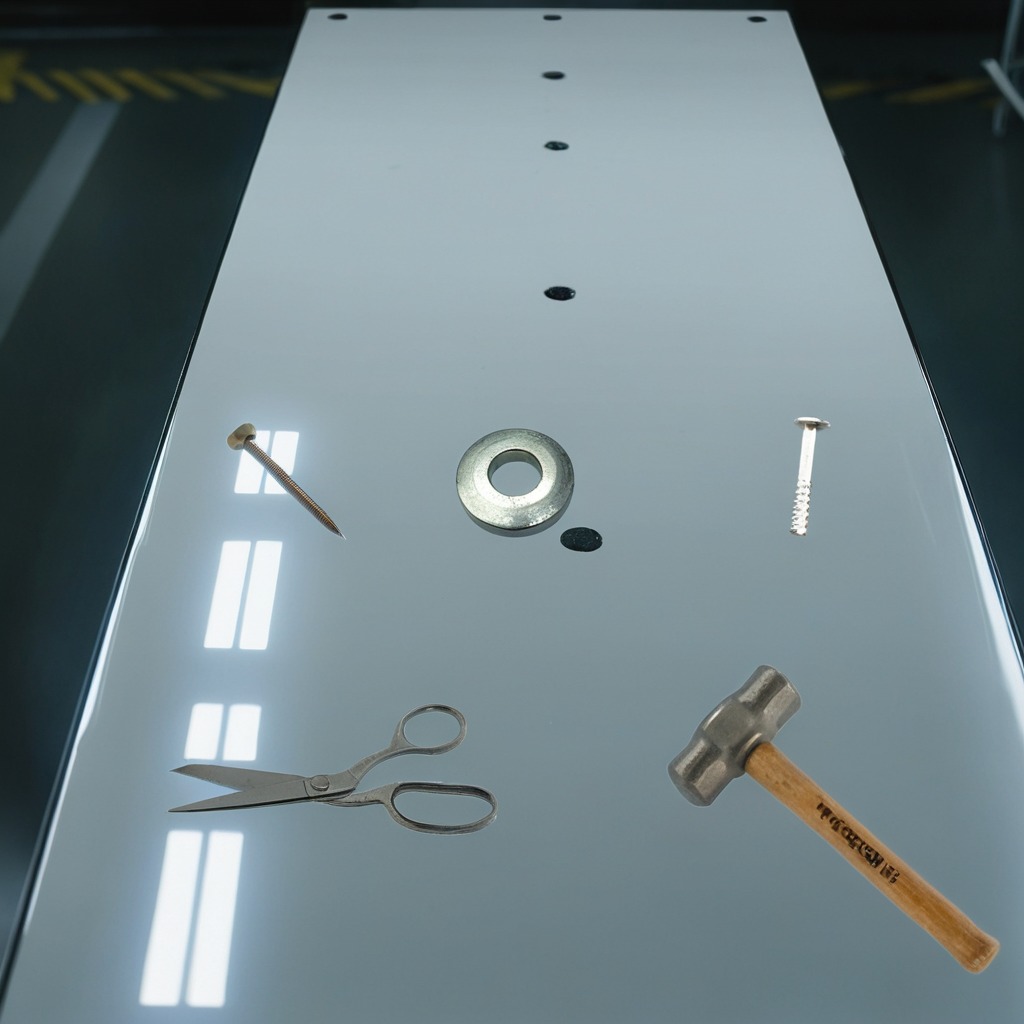
A flat metal washer, a metal machine screw, an iron nail, a hammer, and a pair of scissors are lying on a high-gloss table in a ship maintenance bay industrial lighting.